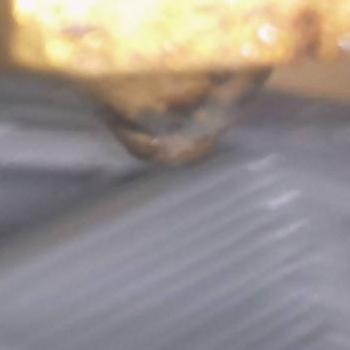
Flow rate: 42%